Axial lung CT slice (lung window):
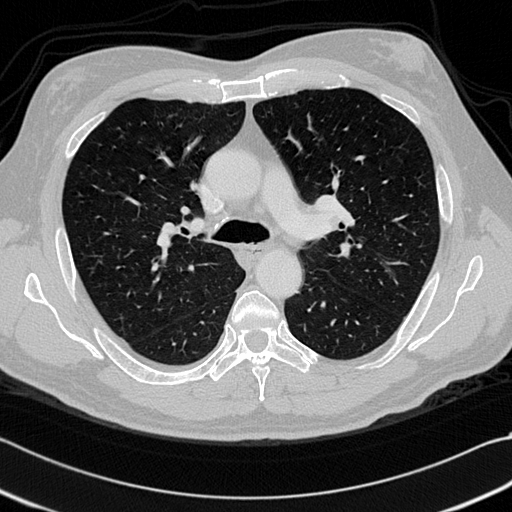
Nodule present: no